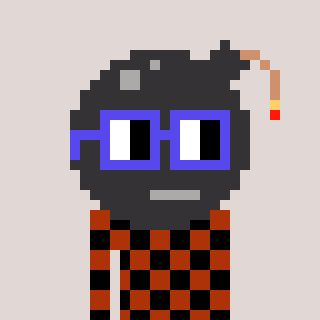
a pixel art character with square blue glasses, a bomb-shaped head and a hotbrown-colored body on a warm background